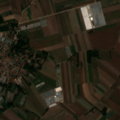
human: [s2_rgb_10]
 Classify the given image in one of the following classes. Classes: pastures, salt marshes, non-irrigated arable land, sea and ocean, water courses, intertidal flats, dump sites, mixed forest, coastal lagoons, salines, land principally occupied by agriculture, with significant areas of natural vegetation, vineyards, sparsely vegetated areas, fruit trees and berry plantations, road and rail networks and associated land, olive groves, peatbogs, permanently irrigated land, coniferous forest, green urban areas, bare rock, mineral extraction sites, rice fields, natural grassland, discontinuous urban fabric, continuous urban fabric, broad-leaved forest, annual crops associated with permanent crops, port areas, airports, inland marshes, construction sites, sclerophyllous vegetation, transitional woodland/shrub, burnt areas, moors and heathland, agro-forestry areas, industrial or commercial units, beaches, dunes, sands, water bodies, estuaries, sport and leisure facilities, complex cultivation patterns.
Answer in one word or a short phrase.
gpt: discontinuous urban fabric, non-irrigated arable land, land principally occupied by agriculture, with significant areas of natural vegetation